Question: I have the following query:
'''
UPDATE FinanceTable
SET PercentageComplete = (SELECT ( Sum(LabourFinance.HoursTaken / LabourFinance.Hours) / Count(LabourID) )
FROM LabourFinance
WHERE FinanceID = (SELECT TOP 1 FinanceID
FROM FinanceTable
ORDER BY changedate DESC)
GROUP BY FinanceID)
WHERE FinanceID = (SELECT TOP 1 FinanceID
FROM FinanceTable
ORDER BY changedate DESC)
'''
what this query does is select 1 specific cell based upon a changedate, and i am using that to update a cost value in my FinanceTable.
this scenario is causing me the issue:
- - 'HoursTaken'- 'PercntageComplete'
How can i prevent this? my desired outcome would be 'PercentageComplete = 0%'
thanks for any input :) below is the error message i get by runnig the query above

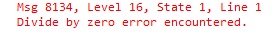
Answer: Refer This
<URL>
'''
UPDATE FinanceTable
SET PercentageComplete = (SELECT COALESCE (Sum(COALESCE (LabourFinance.HoursTaken / NULLIF(LabourFinance.Hours, 0), 0)) / NULLIF(Count(LabourID), 0), 0)
FROM LabourFinance
WHERE FinanceID = (SELECT TOP 1 FinanceID
FROM FinanceTable
ORDER BY changedate DESC)
GROUP BY FinanceID)
WHERE FinanceID = (SELECT TOP 1 FinanceID
FROM FinanceTable
ORDER BY changedate DESC)
'''